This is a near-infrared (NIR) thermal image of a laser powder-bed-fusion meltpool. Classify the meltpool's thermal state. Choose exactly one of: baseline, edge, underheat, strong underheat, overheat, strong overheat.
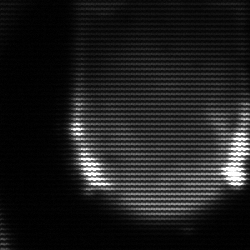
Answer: edge